Question: I am trying to use a cursor in my stored procedure in MySQL Workbench.
The code looks like this:
'''
DELIMITER $$
DROP PROCEDURE IF EXISTS order_procedure$$
CREATE PROCEDURE order_procedure()
BEGIN
DECLARE id INT;
DECLARE flag INT DEFAULT 0;
DECLARE ordercursor CURSOR FOR
SELECT id FROM wp_posts
WHERE wp_posts.post_type = 'shop_order';
DECLARE CONTINUE HANDLER FOR NOT FOUND SET flag = 1;
OPEN ordercursor;
get_orders:LOOP
FETCH NEXT FROM ordercursor INTO id;
IF flag = 1 THEN
LEAVE get_orders;
END IF;
SELECT * FROM wp_woocommerce_order_items oi
INNER JOIN wp_woocommerce_order_itemmeta oim ON oim.order_item_id = oi.order_item_id
WHERE oi.order_id = id;
END LOOP;
CLOSE ordercursor;
END$$
DELIMITER ;
'''
If I try:
'''
SELECT id FROM wp_posts
WHERE wp_posts.post_type = 'shop_order';
'''
I get the results I want, ie. 15 rows with 'order_ids', but when I 'CALL order_procedure();' I get nothing.
When I tried printing the ID's I get 'NULL'.
What did I miss?
Edit: Added screenshot showing the 'SELECT' the cursor uses.

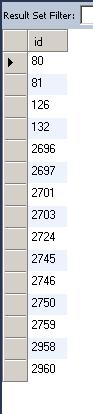
Answer: Considering the suggestion in the comment section turned out to be the answer, EVEN THOUGH there is no column named 'id' in any of the joined tables, I guess I will have to answer the question if anybody else has the same problem.
So, the answer is to not name the variable 'id' but something like 'v_id' or what ever comes to your mind really.
:)